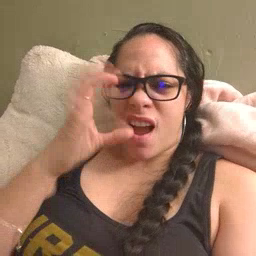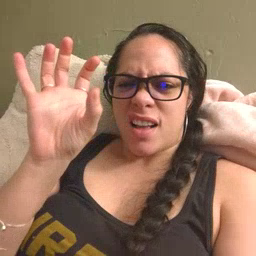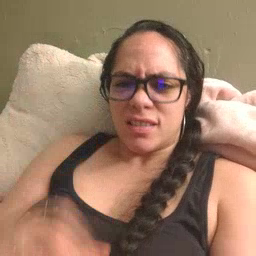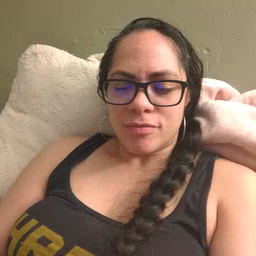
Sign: hot